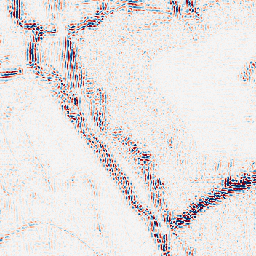
Category: wavelet
Decomposition family: wavelet_reverse_biorthogonal
Decomposition parameters: wavelet: rbio3.5
level: 2
Upsampling method: bicubic_3x
Upsampling parameters: scale: 3
Upsampling scale: 3